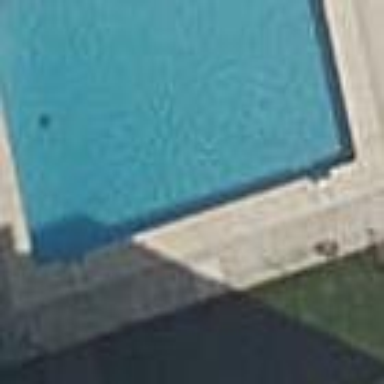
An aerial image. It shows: Swimming pool area designated for leisure and sport.